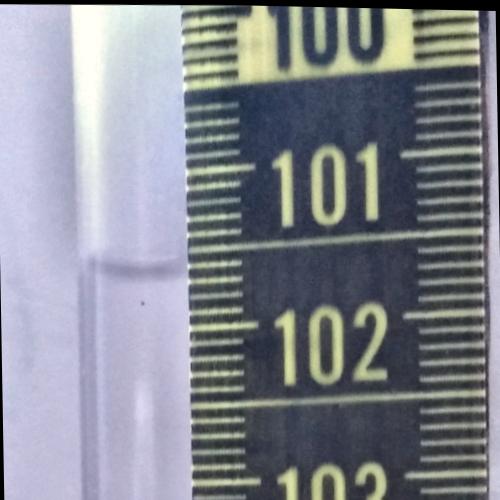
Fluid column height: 101.7 cm